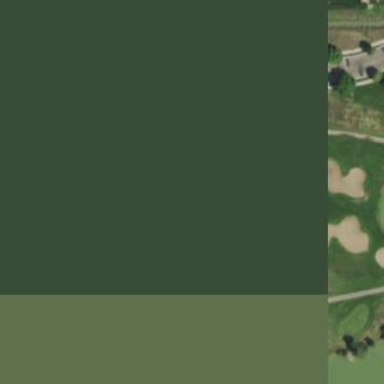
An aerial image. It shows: Golf rough area.